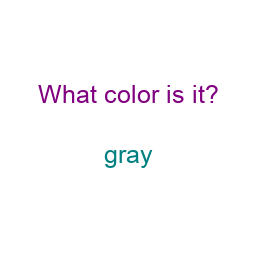
Color: teal
Color name shown: gray
Background color: white
Question text color: purple